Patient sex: F
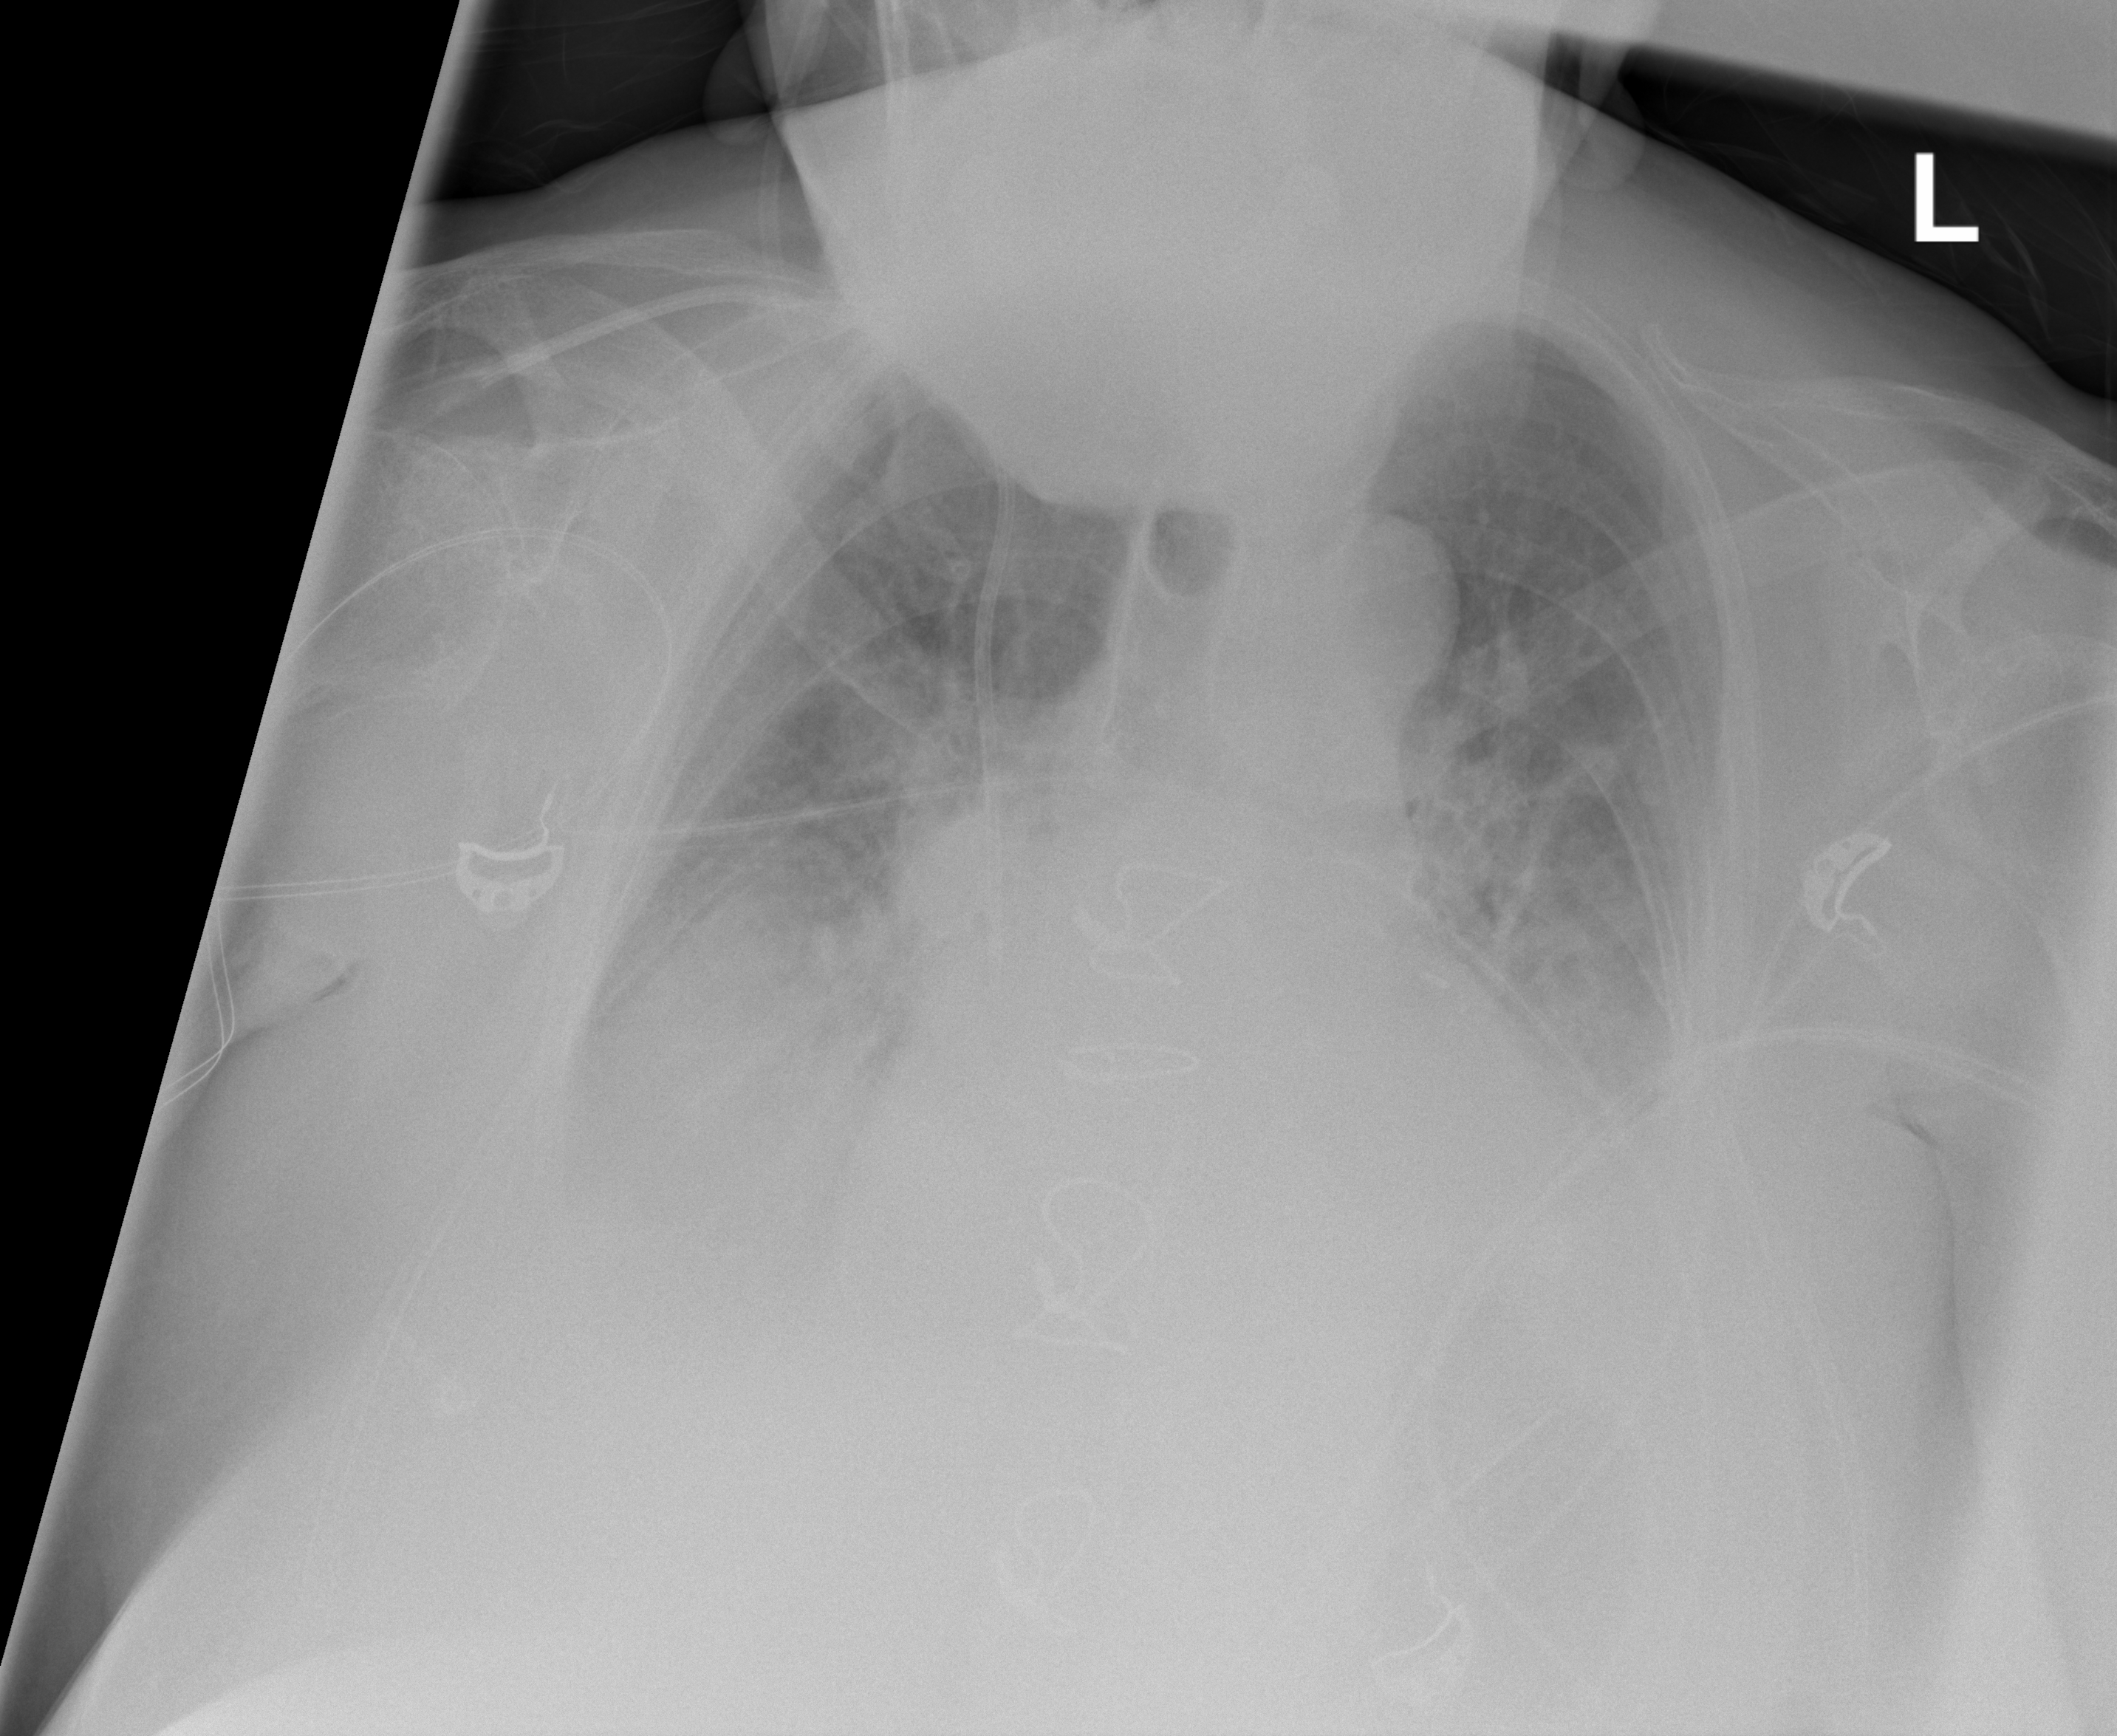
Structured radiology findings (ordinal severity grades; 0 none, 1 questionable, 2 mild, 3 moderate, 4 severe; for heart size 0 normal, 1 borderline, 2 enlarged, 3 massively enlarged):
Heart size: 1
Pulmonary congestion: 0
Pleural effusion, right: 2
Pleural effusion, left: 2
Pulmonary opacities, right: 2
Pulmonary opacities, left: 2
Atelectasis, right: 2
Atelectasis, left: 2